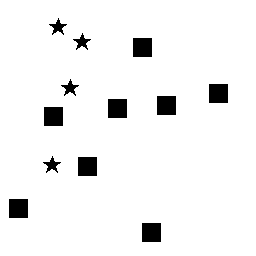
Squares: 8
Triangles: 0
Stars: 4
Total shapes: 12